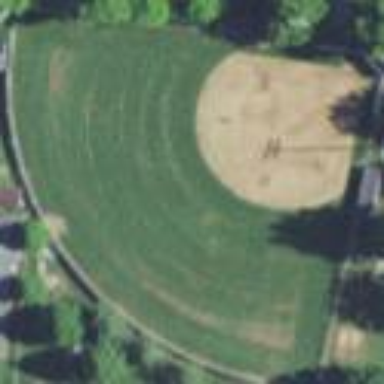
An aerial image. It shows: Baseball pitch for leisure and sports activities.